Field crop: maize
Growth stage: 1
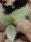
Species: datura